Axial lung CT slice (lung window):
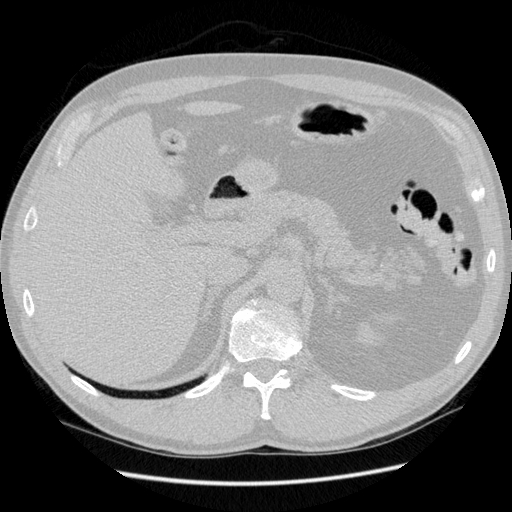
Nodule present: no